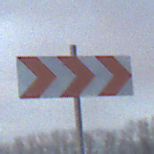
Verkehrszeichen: RichtungstafelnInKurvenGrossLinks
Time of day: SunriseSunset
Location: Outdoor (Nature)
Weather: PartlyCloudy
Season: NotSpecified
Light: Natural